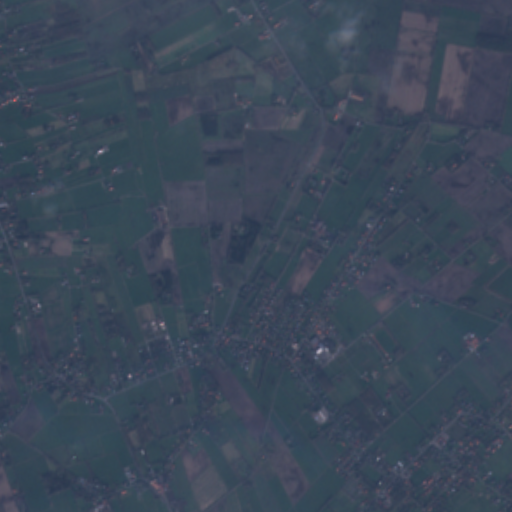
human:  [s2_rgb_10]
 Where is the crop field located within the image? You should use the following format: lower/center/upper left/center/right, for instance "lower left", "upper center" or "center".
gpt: The crop field is located in the lower right of the image.
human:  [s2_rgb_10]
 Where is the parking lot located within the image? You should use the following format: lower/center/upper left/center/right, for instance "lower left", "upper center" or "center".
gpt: The parking lot is located in the lower right of the image.
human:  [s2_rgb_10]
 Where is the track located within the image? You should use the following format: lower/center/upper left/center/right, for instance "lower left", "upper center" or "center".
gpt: The track is located in the lower right of the image.
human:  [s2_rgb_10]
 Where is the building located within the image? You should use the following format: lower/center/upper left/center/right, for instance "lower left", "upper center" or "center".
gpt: There is no building in the image.